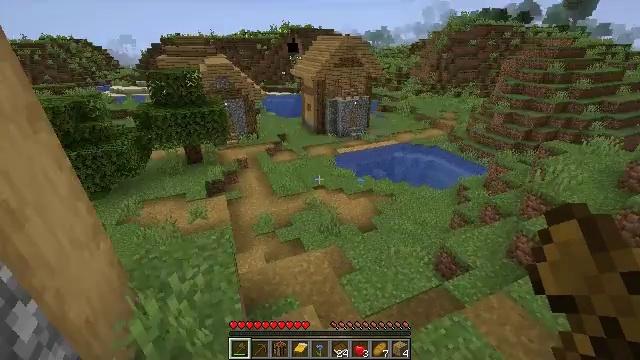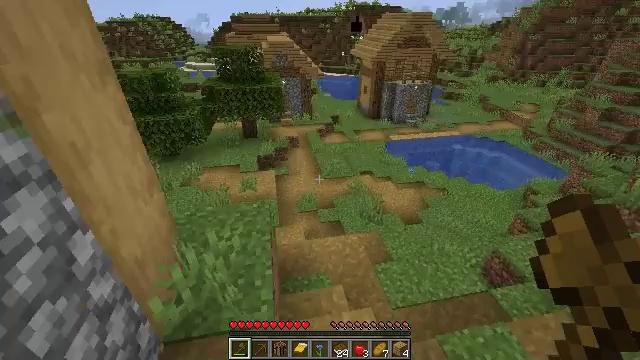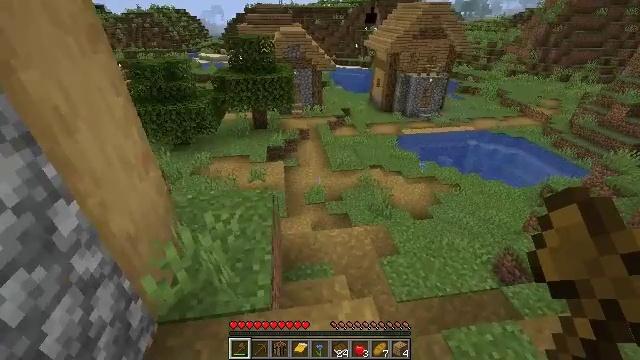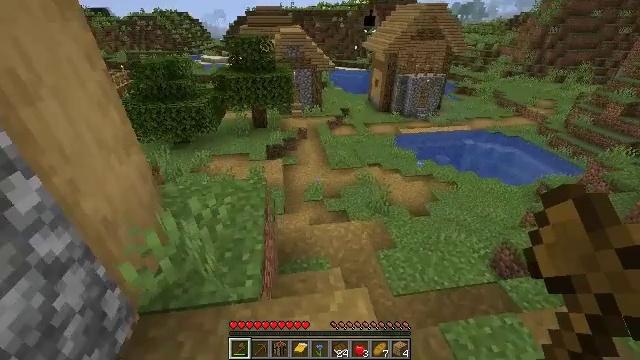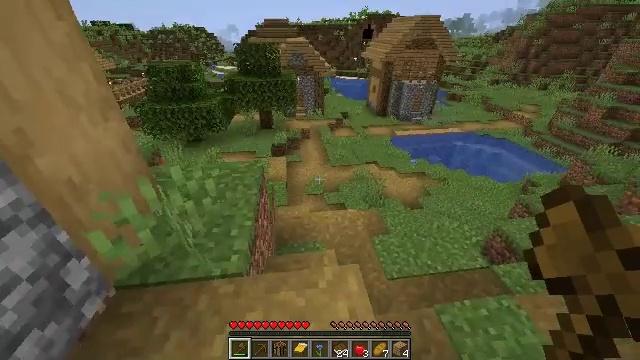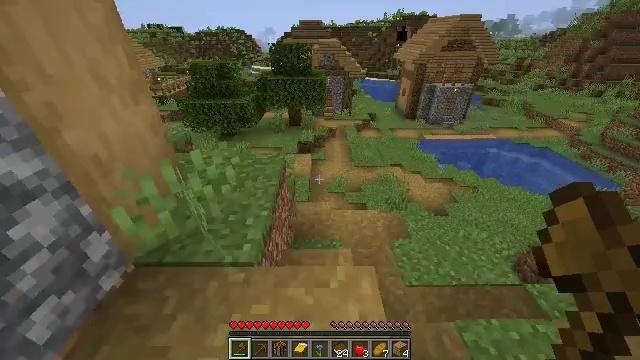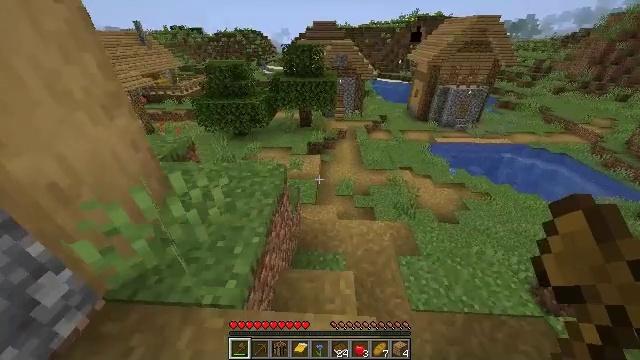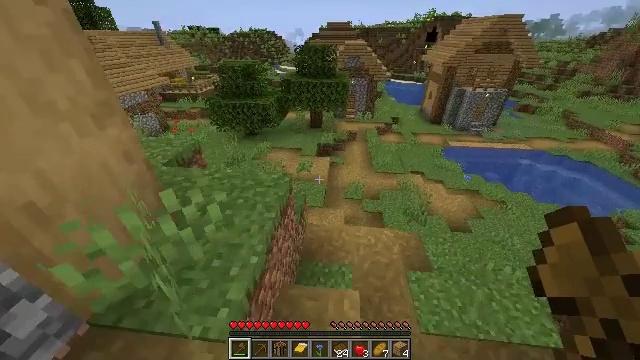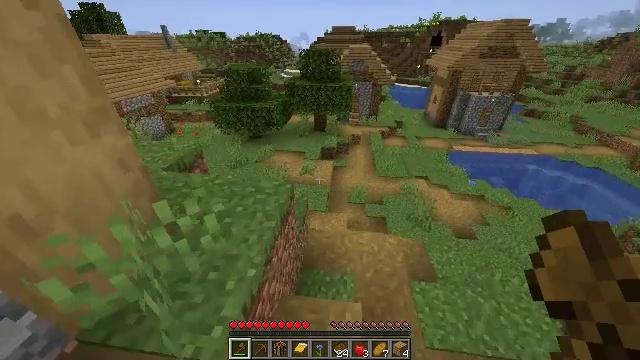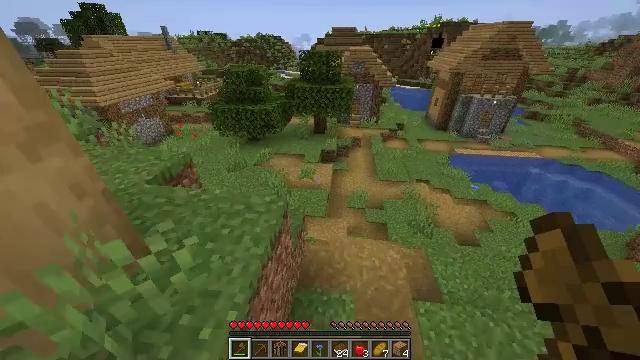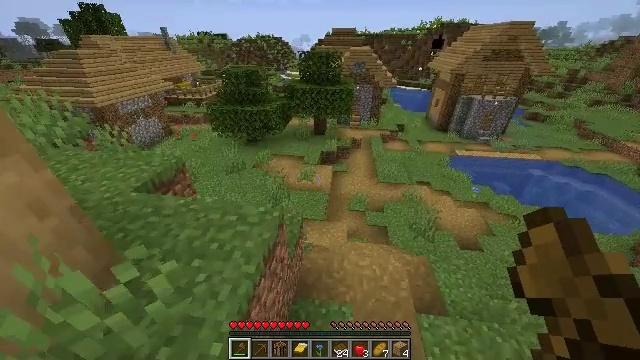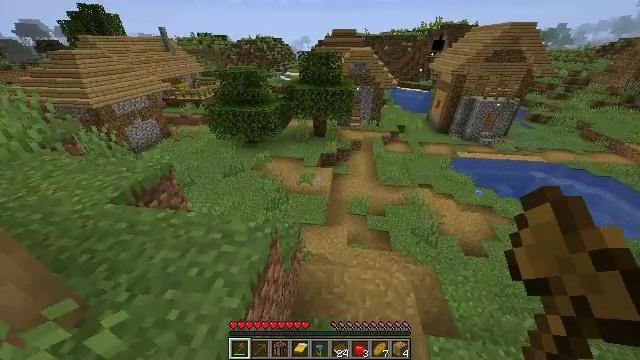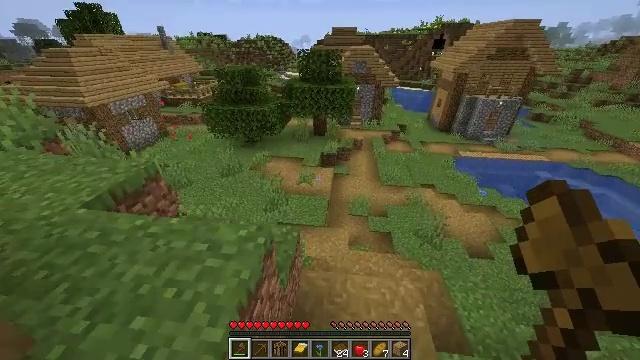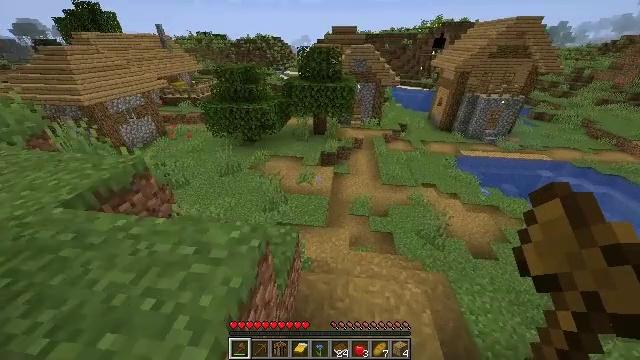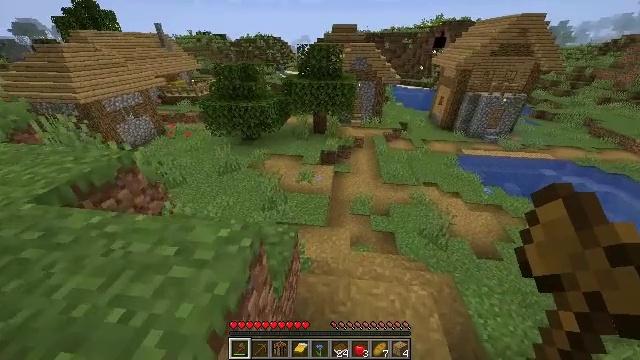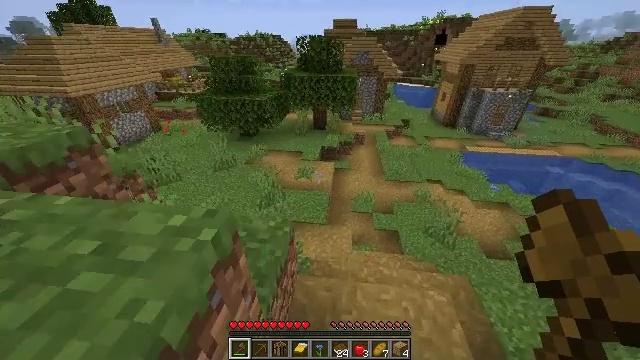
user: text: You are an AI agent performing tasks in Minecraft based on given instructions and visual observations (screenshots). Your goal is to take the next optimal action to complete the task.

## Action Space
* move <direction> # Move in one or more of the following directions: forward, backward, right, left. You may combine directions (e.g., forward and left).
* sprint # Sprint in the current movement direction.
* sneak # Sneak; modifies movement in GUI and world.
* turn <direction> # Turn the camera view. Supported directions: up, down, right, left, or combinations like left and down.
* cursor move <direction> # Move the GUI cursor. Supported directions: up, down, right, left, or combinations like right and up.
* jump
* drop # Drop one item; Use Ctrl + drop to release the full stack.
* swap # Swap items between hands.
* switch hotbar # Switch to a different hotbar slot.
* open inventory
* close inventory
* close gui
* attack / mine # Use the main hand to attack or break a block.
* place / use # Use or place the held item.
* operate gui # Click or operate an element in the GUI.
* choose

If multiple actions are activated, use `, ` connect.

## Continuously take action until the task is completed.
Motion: motion action
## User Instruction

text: Collect a hay block for crafting.
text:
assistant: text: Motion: move forward, turn left and down
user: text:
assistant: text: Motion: move forward, sprint, turn left and down
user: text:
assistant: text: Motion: move forward, sprint
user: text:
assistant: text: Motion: move forward, sprint
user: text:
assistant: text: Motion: move forward, sprint, turn left
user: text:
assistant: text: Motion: move forward, sprint, turn left
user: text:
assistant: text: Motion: move forward, turn left
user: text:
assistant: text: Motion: move forward, turn left
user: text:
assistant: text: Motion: move forward
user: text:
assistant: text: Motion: move forward
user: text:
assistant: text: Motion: move forward
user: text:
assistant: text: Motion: move forward
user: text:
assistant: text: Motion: move forward
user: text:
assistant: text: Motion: move forward
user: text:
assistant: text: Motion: move forward
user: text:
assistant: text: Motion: move forward
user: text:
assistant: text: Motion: move forward
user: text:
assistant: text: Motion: move forward
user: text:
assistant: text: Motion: move forward
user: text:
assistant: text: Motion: move forward
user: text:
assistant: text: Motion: move forward, turn right
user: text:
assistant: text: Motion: move forward, turn right and up
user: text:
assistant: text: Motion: move forward, turn right and up
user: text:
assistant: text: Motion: move forward, turn right and up
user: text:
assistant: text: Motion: move forward, turn right and up
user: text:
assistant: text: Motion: move forward, turn right
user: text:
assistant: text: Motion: move forward
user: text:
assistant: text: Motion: move forward
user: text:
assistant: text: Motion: move forward
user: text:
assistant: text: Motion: move forward